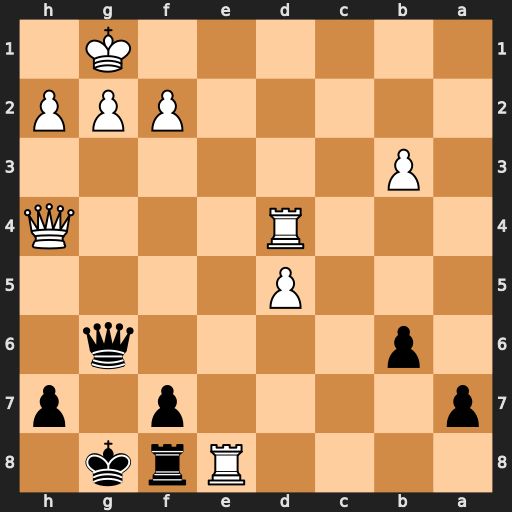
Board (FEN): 4Rrk1/p4p1p/1p4q1/3P4/3R3Q/1P6/5PPP/6K1
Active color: b
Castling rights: -
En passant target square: -
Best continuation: Qb1+ Rd1 Qxd1+ Re1 Qxe1#